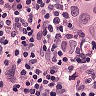
Metastatic tissue present: yes